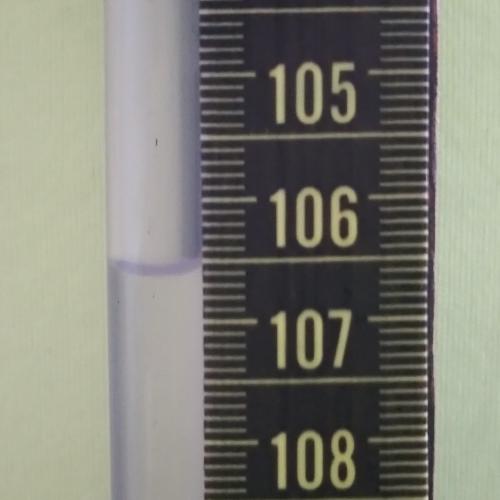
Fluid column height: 106.6 cm